Chest X-ray:
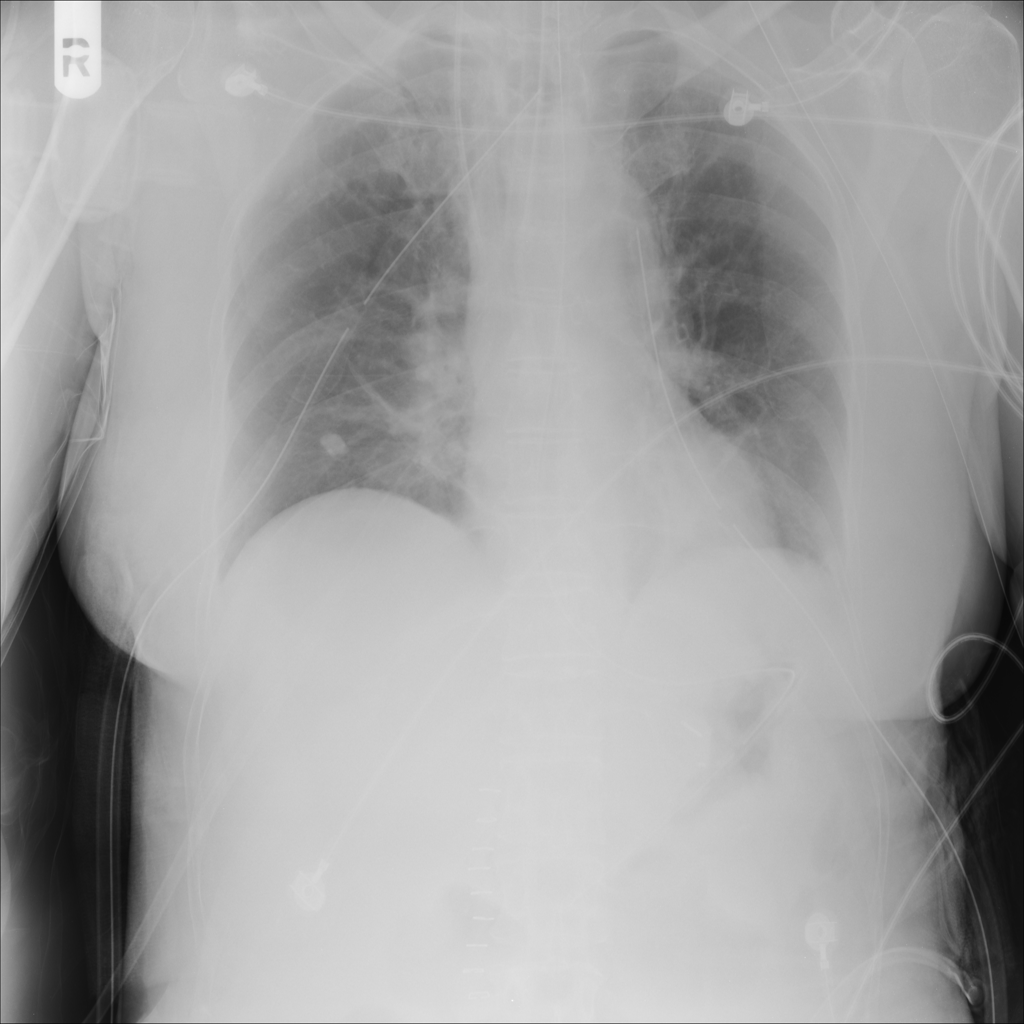
Findings: Consolidation, Effusion
No abnormal finding: no